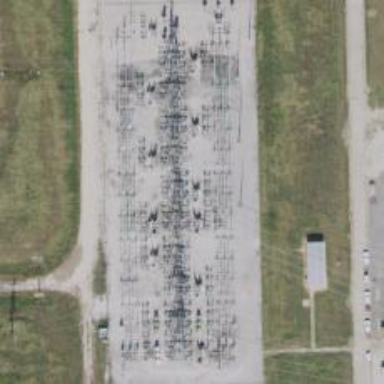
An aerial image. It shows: Switch for power supply.